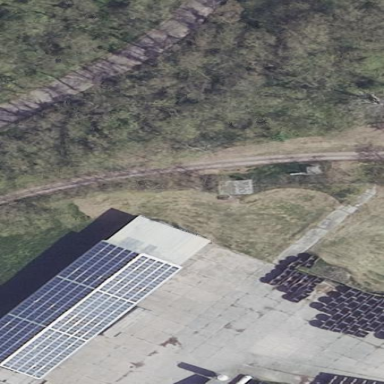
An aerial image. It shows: Small solar photovoltaic panel generator inside building.